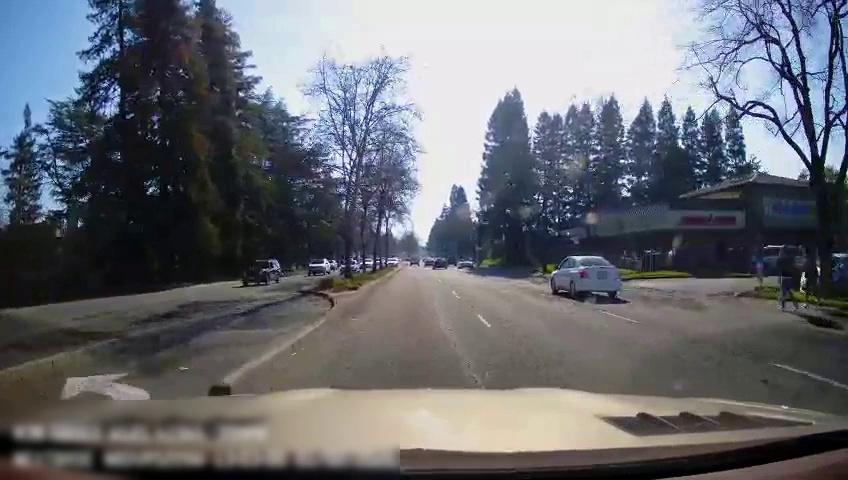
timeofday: Day
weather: Sunny
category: Drivable Space
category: Drivable Space
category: Vehicles | SUV
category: Vehicles | SUV
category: Vehicles | Car
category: Vehicles | Car
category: Vehicles | Car
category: Vehicles | Car
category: Vehicles | Car
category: Vehicles | Car
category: Vehicles | Car
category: Vehicles | Truck
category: Pedestrians
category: Pedestrians
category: Lanes | Opposite Lane
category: Lanes | Current Lane
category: Lanes | Current Lane